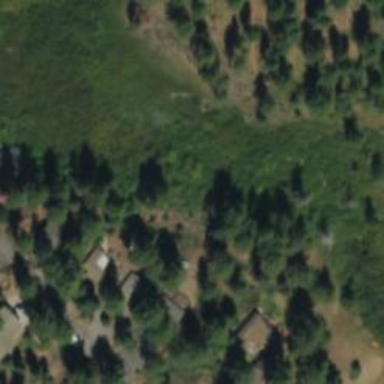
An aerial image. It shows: Evergreen woodland with needle-leaved trees.